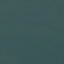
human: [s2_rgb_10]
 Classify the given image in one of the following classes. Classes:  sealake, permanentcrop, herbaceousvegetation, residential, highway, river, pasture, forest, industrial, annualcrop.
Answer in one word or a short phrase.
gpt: SeaLake